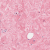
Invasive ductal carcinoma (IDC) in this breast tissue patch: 0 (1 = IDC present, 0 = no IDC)